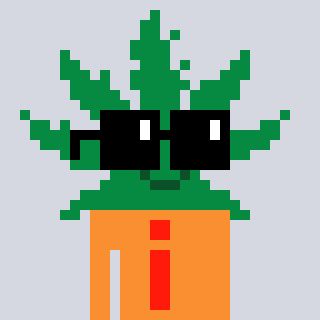
a pixel art character with square black sunglasses, a weed-shaped head and a orange-colored body on a cool background